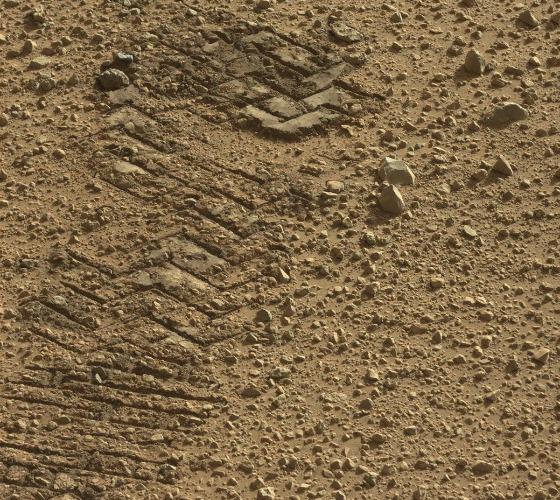
Terrain classes present: Gravel / Sand / Soil, Rock, Shadow, Track